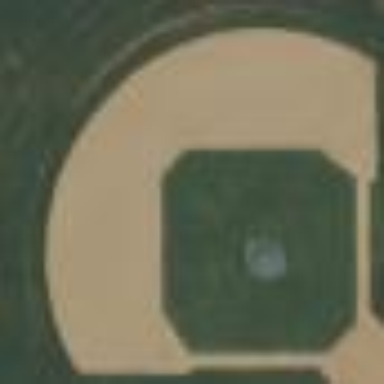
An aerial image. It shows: Baseball pitch for leisure land.